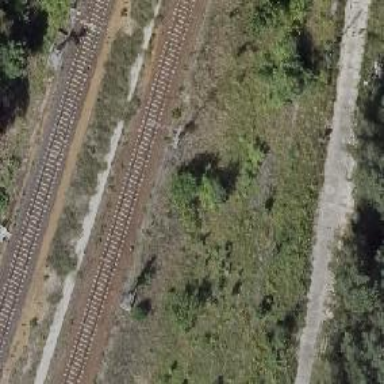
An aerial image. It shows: Railway milestone with catenary mast.